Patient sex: M
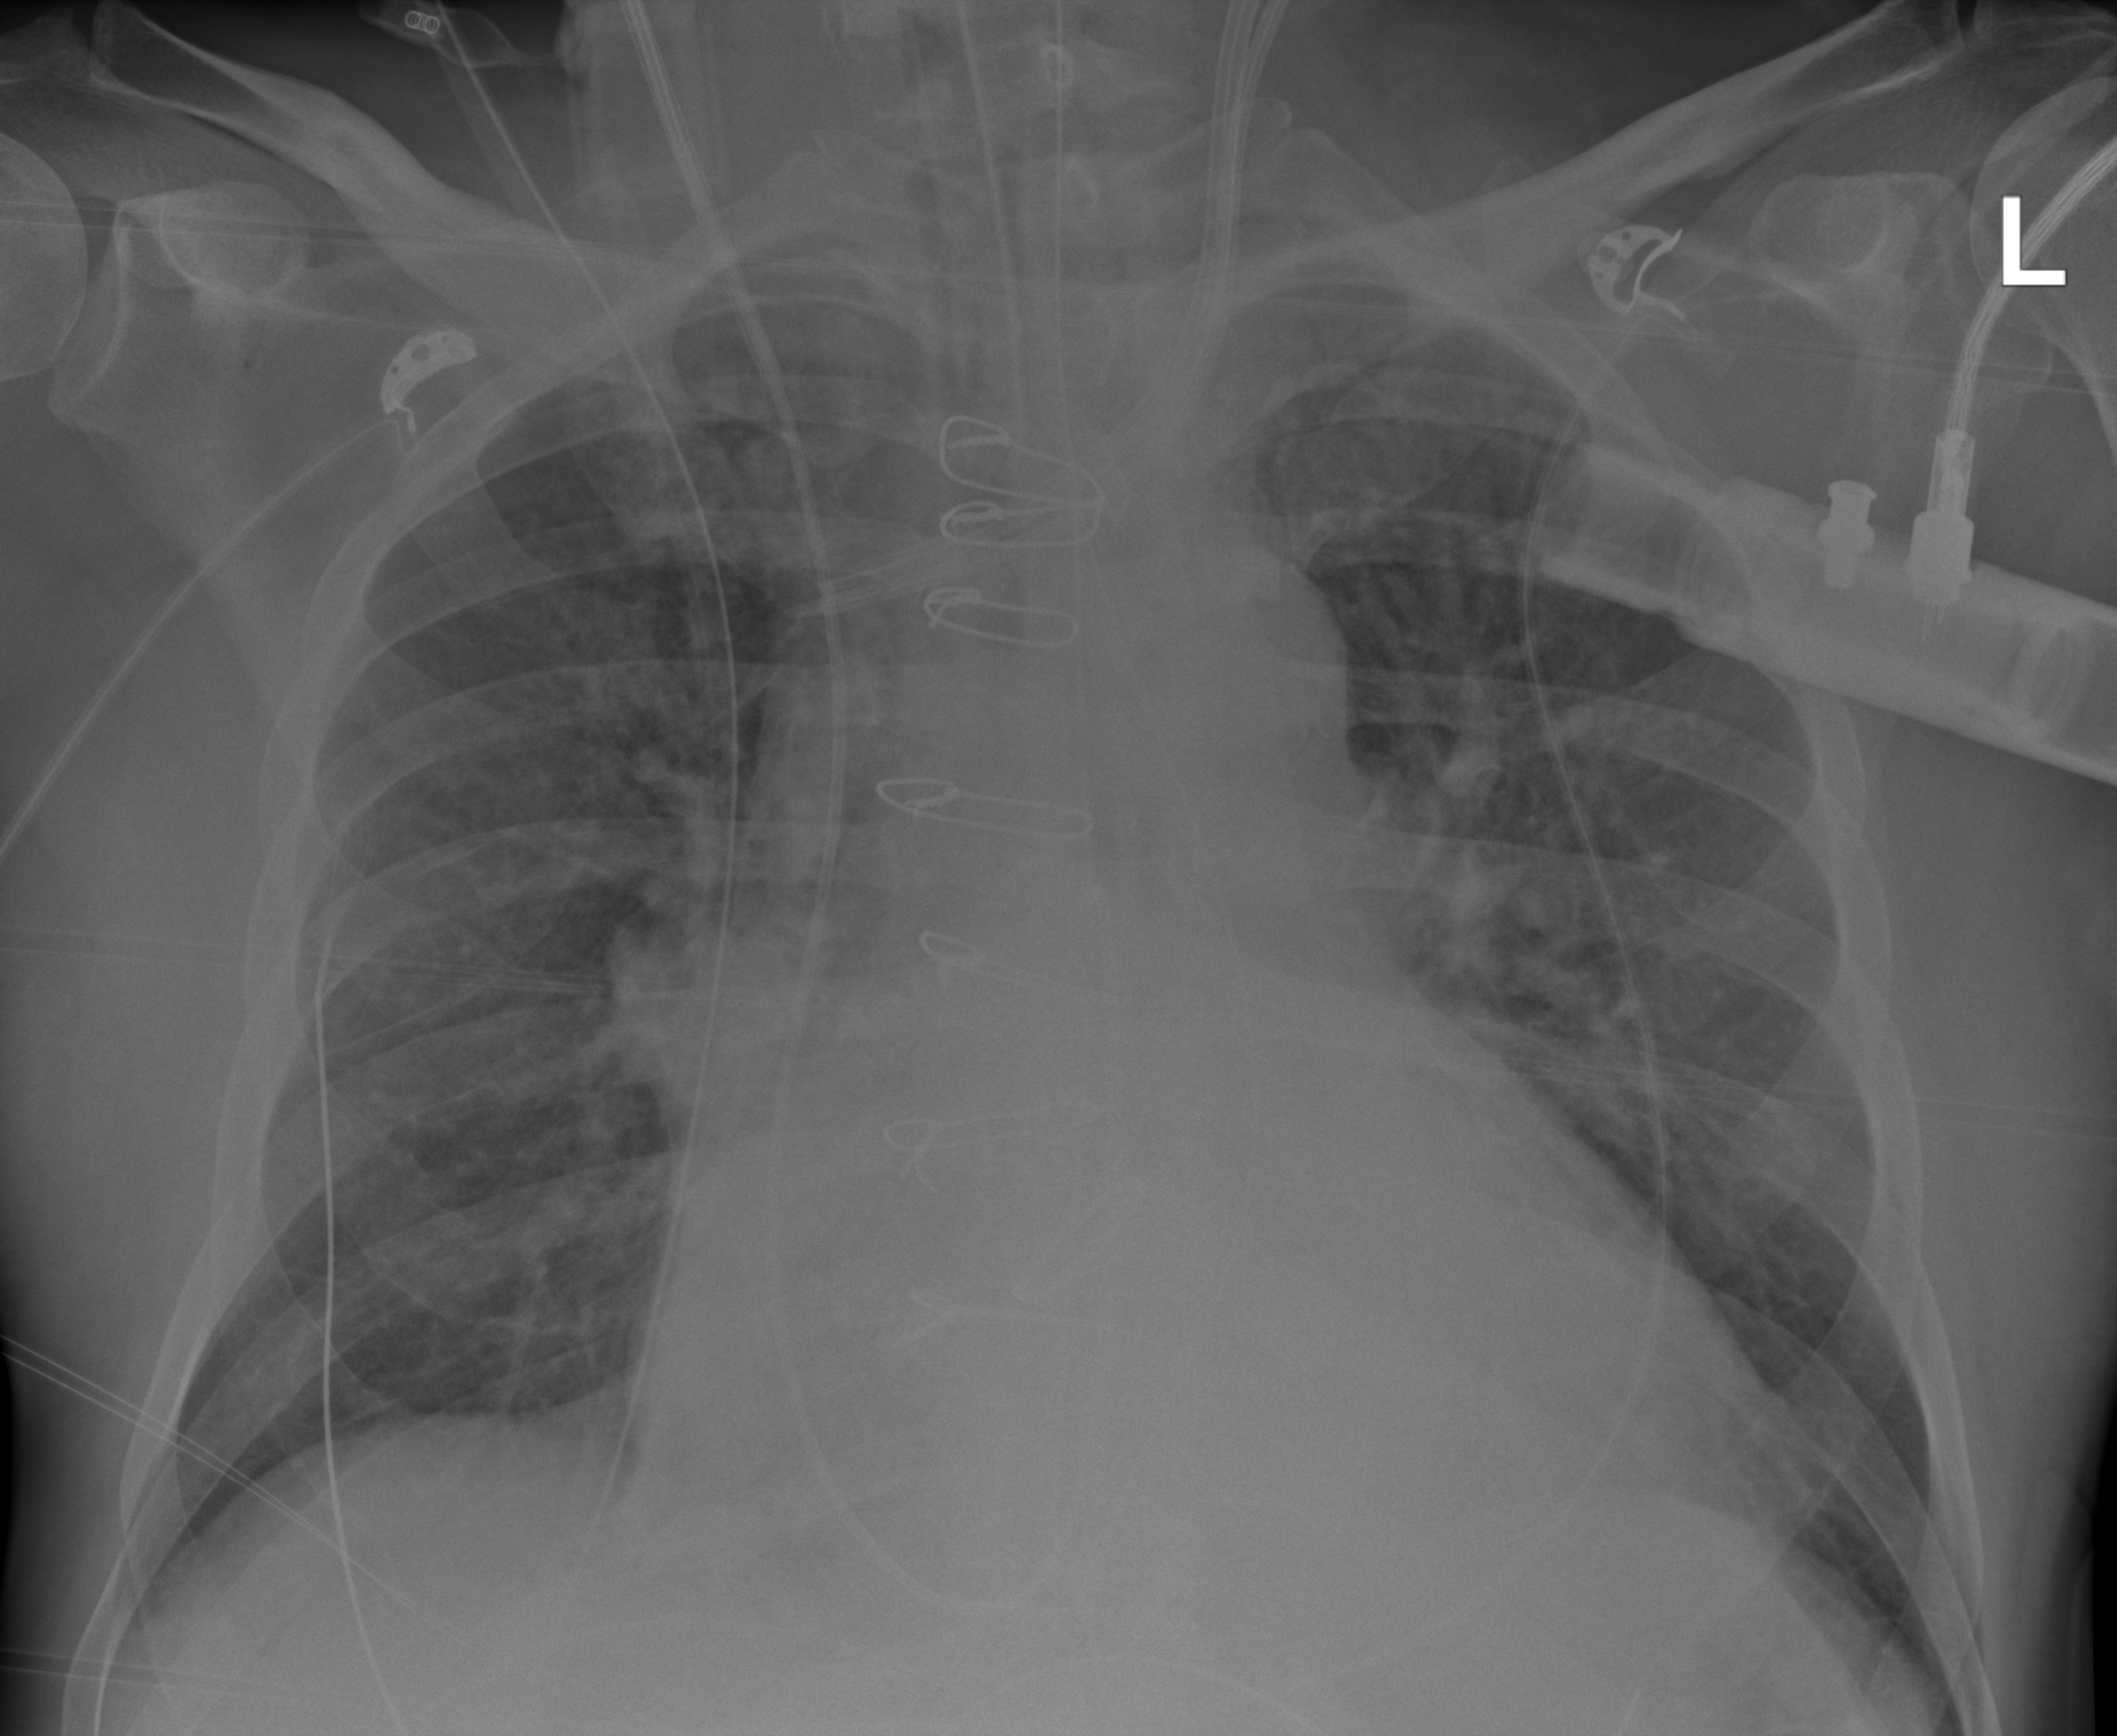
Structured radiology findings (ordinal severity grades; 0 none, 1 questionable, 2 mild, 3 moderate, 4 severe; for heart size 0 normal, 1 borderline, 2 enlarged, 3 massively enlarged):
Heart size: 2
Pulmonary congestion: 2
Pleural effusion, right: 0
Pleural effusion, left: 0
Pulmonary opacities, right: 0
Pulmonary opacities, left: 0
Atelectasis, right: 0
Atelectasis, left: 0